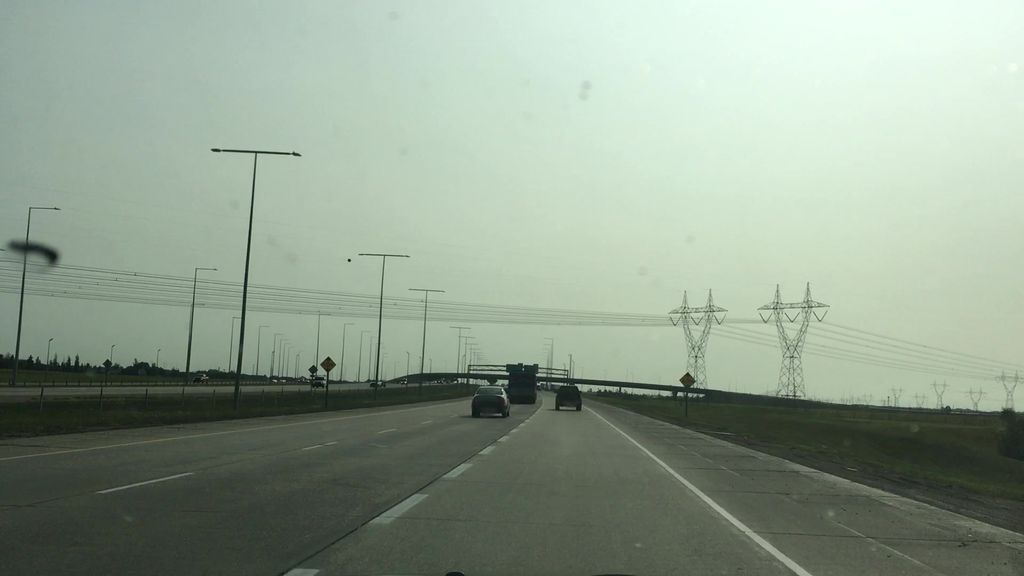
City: edmonton